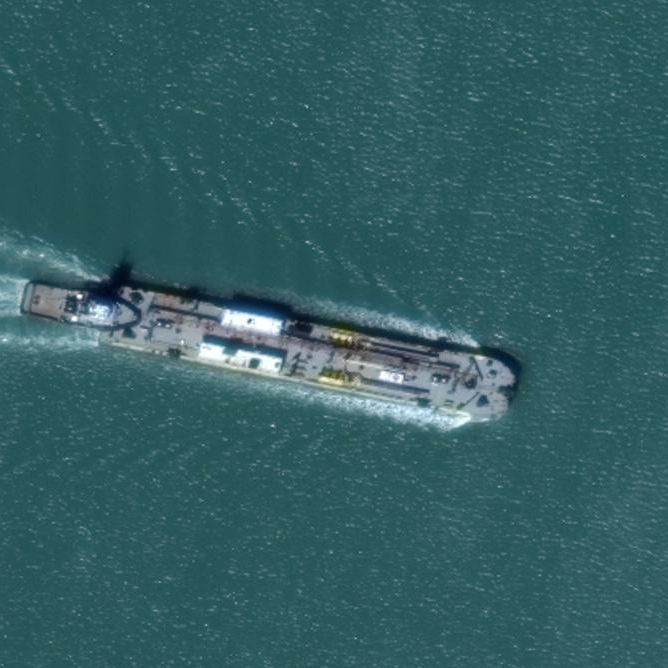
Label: civil